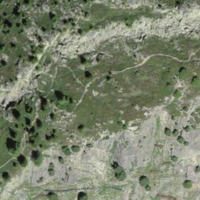
EUNIS habitat code: 26
Species observed at this site:
Vaccinium uliginosum